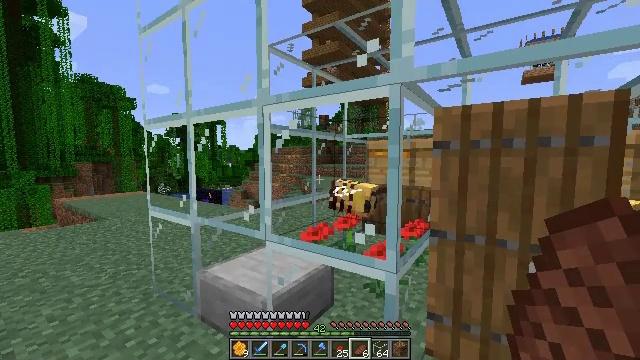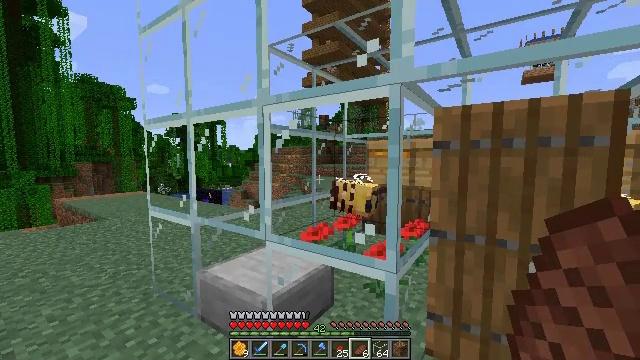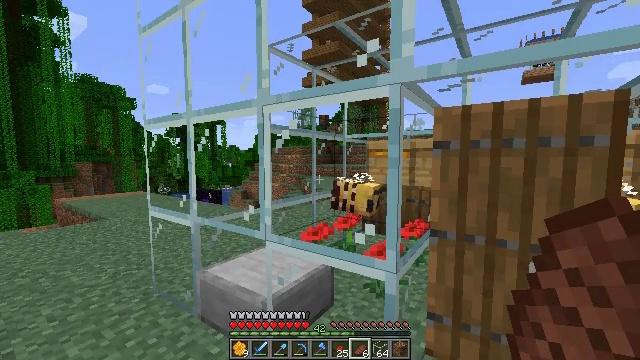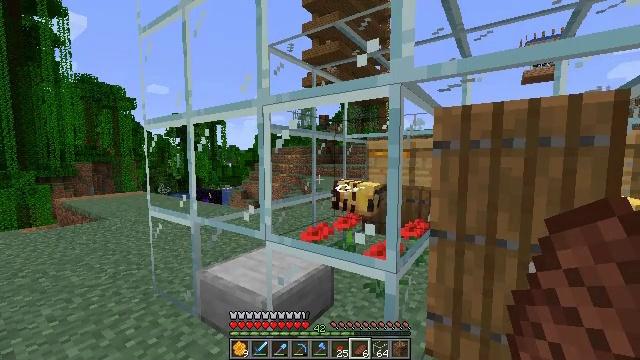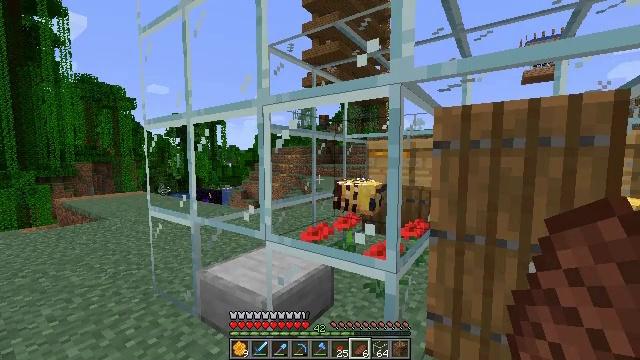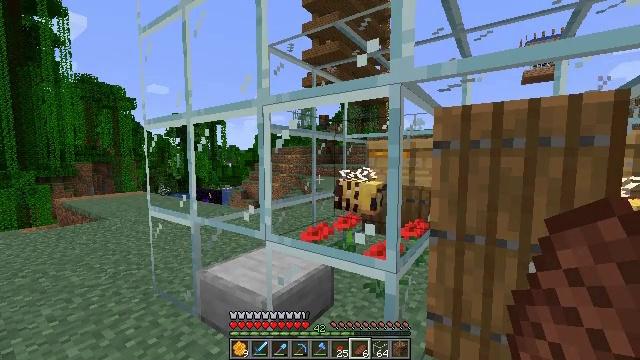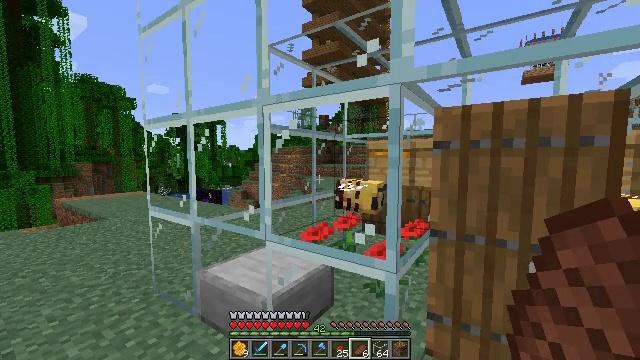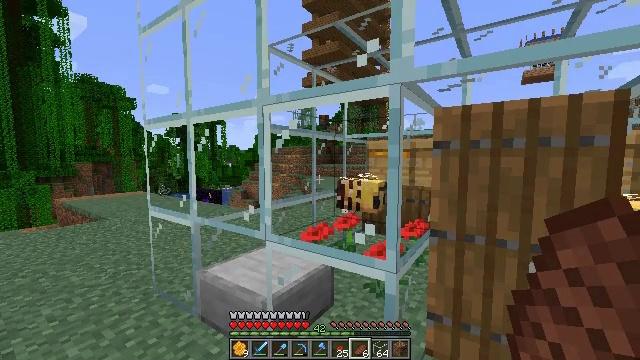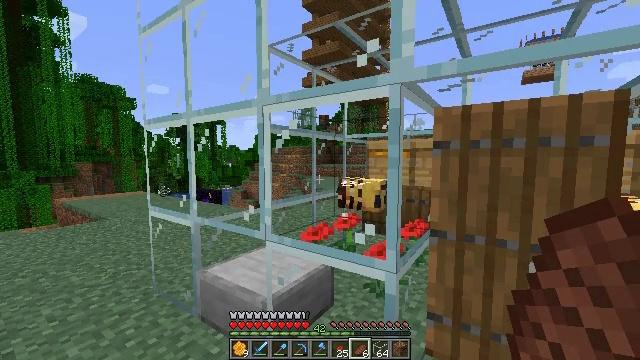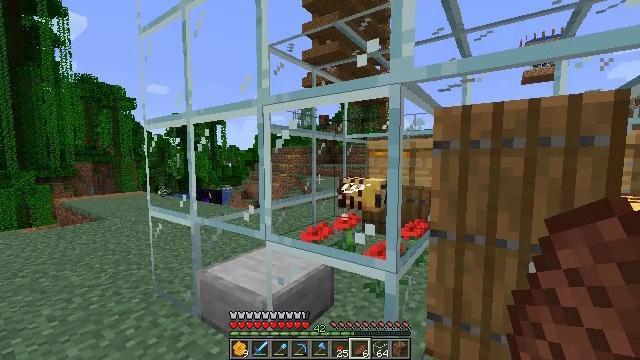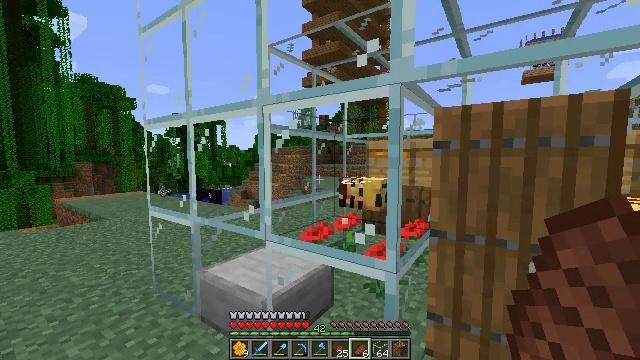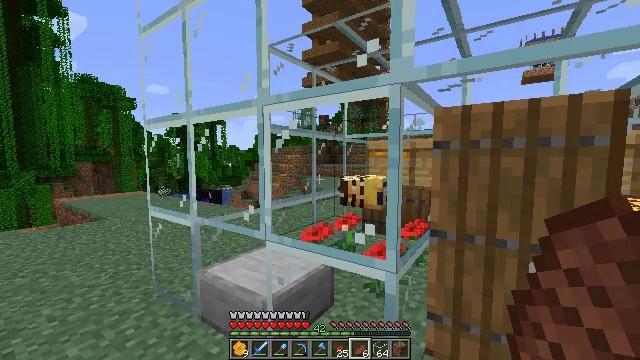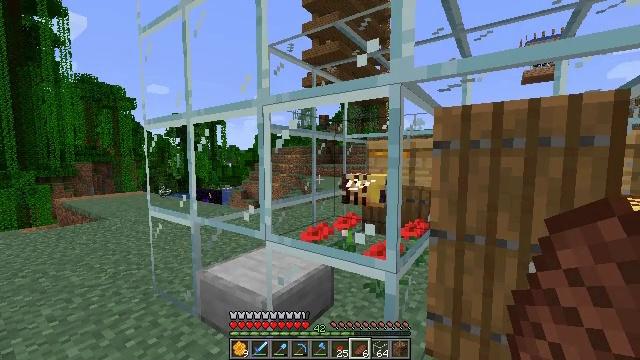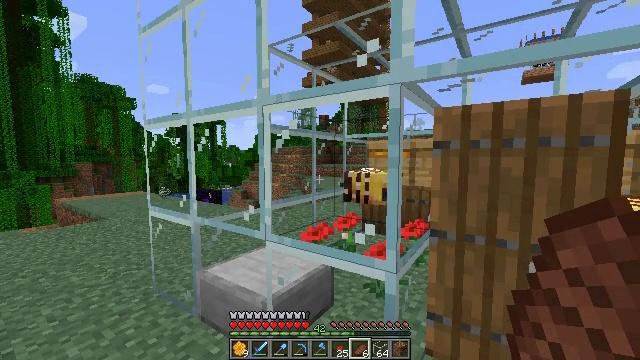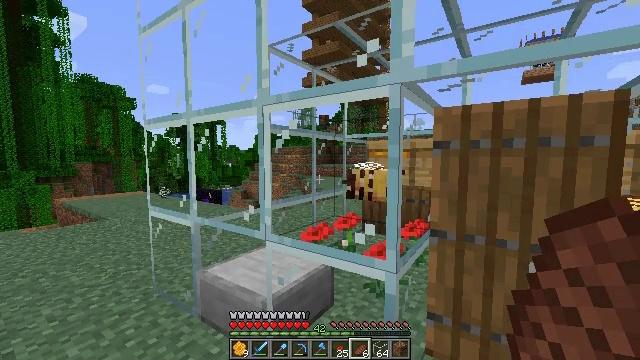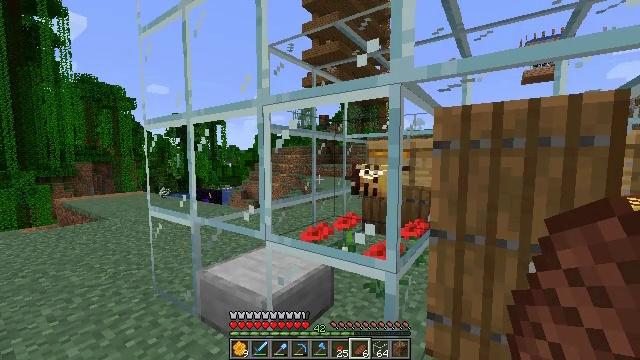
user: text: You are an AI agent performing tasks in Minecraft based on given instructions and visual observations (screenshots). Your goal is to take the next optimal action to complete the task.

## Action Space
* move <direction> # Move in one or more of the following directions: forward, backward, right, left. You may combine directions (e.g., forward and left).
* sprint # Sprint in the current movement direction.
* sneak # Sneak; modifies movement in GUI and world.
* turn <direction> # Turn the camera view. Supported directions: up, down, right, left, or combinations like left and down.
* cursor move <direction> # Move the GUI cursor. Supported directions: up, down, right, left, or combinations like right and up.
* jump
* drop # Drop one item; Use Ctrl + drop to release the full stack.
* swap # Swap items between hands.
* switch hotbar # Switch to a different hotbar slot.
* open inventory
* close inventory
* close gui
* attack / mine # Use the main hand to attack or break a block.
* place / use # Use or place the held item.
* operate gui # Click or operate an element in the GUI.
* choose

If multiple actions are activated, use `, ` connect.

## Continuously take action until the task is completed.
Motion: motion action
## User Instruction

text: Remove the smooth stone slab from a structure.
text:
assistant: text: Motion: no_op
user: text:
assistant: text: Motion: no_op
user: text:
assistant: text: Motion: no_op
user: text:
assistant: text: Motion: no_op
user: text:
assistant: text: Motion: no_op
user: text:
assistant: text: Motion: no_op
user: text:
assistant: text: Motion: no_op
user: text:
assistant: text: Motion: no_op
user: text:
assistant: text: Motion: no_op
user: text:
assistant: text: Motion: no_op
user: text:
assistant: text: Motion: no_op
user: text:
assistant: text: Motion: no_op
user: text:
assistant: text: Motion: no_op
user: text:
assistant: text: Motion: no_op
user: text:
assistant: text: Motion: no_op
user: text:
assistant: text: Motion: no_op
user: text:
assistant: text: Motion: no_op
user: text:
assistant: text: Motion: no_op
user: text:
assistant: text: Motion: no_op
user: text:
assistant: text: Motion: no_op
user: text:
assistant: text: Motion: no_op
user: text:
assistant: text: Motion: no_op
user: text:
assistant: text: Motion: no_op
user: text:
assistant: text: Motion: no_op
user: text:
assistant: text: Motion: no_op
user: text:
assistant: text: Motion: no_op
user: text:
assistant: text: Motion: no_op
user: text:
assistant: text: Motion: no_op
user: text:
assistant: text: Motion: no_op
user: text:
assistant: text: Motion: no_op